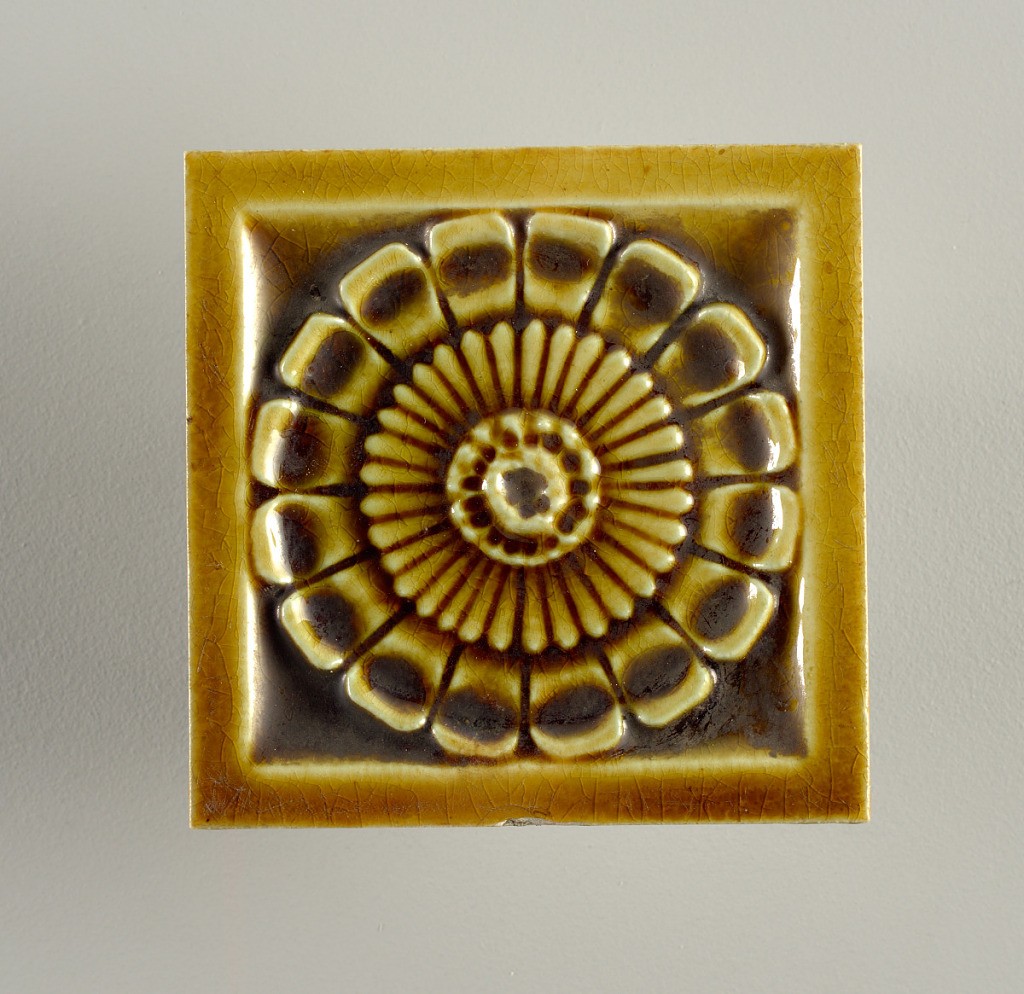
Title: Tile
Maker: J. & J. G. Low Art Tile Works, 1877 – 1883
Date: late 19th century
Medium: Glazed stoneware
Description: Square, molded tile of white clay, reverse is embossed with an inscription framed in three concentric circles: J. & J.G. Low, Patent Art Tile Works, Chelsea Mass" Face is decorated with a stylized rosette set in a plain, narrow frame; crackle glaze is mustard yellow.